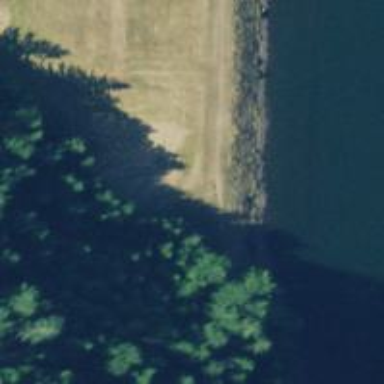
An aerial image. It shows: Dam across waterway.